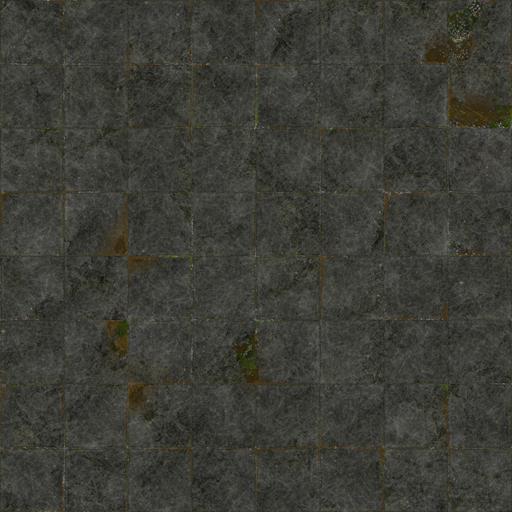
Tags: broken grey medival stone tiled tiles